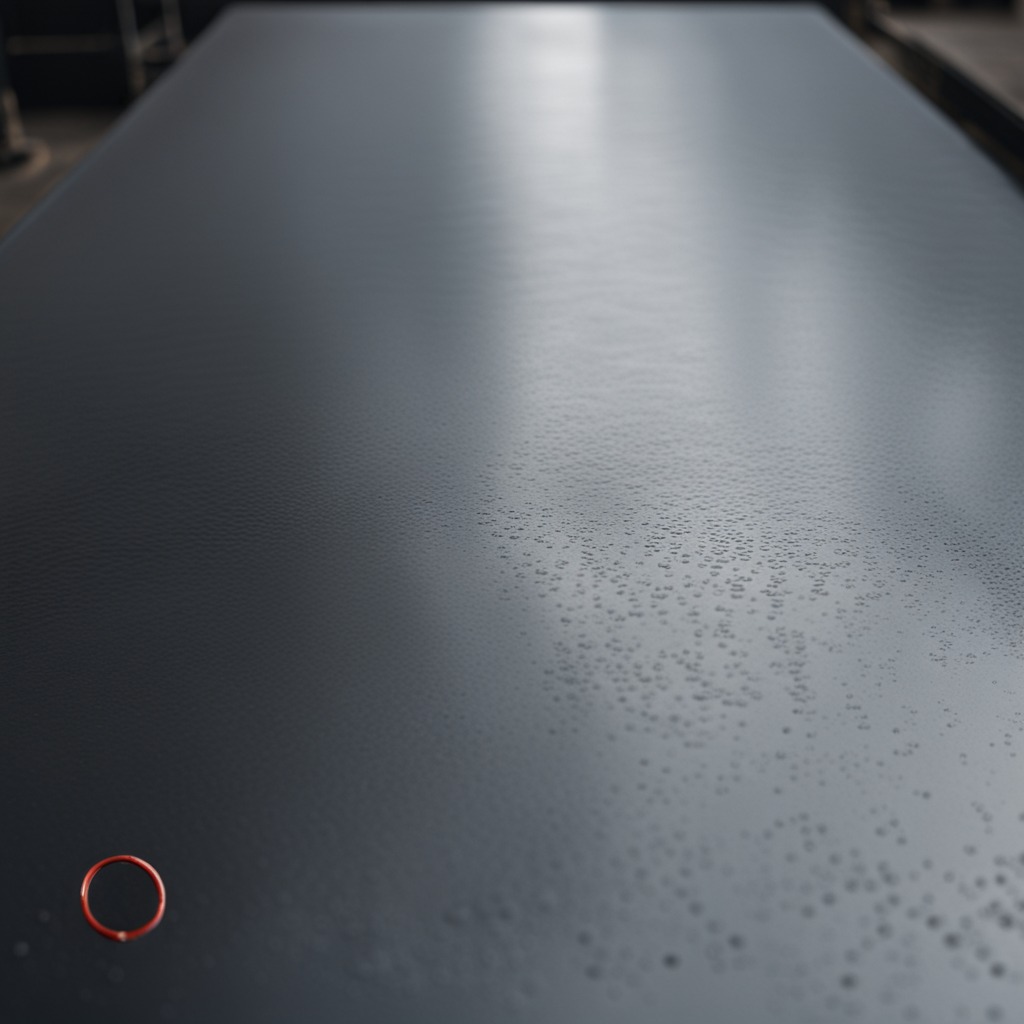
A rubber O-ring is lying on a cold steel table in a mining workshop.